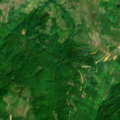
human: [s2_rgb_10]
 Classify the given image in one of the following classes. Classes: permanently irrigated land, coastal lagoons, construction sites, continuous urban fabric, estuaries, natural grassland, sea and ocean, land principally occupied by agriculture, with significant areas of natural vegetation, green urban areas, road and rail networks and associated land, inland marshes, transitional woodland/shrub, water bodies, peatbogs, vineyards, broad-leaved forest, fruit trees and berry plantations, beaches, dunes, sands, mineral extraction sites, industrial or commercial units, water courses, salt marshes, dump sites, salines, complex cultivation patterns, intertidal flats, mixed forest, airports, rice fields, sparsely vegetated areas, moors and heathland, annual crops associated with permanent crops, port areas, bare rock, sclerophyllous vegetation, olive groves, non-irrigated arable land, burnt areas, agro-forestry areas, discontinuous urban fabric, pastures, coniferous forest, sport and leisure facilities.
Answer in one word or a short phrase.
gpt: pastures, complex cultivation patterns, land principally occupied by agriculture, with significant areas of natural vegetation, broad-leaved forest